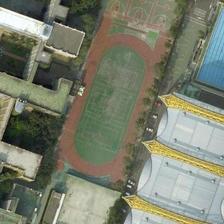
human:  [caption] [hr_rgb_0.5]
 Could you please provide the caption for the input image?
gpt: a playground with three basketball fields is surrounded by some green trees and many buildings .

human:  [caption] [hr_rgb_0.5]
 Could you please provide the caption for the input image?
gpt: the area surrounded by the building is not so large, but it includes tennis courts, basketball courts and a swimming pool .

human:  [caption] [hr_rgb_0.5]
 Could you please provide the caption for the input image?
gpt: many buildings and some green trees are around a playground with three basketball fields near to it .

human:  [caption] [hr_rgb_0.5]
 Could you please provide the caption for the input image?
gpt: a playground with three basketball fields next to it is surrounded by many buildings .

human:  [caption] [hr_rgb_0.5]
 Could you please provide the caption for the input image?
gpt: a playground with three basketball fields next to it is surrounded by many buildings .